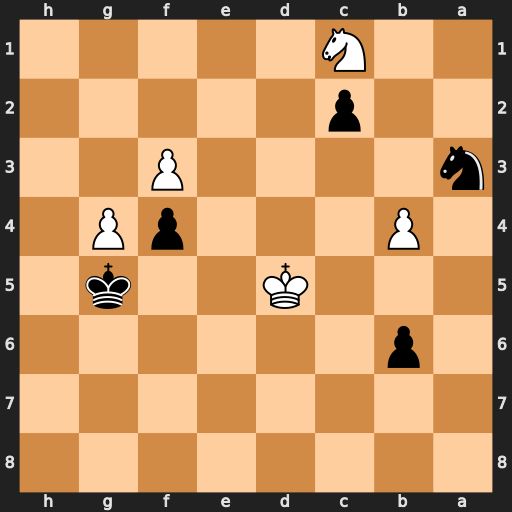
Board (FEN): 8/8/1p6/3K2k1/1P3pP1/n4P2/2p5/2N5
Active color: b
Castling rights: -
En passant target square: -
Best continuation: Nb1 Kd4 Nd2 Kd3 Nxf3